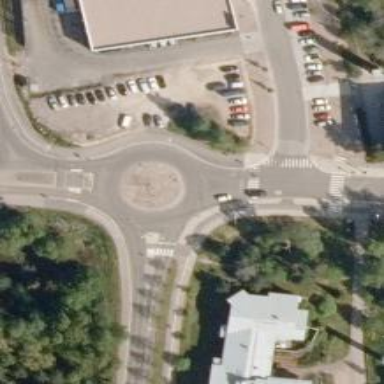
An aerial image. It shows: Asphalt cycleway with crossing.